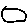
Label: circle